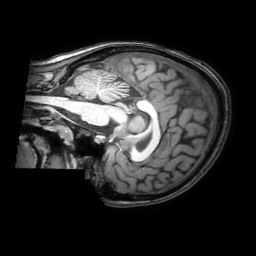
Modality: T1w
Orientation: sagittal
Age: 20
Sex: female
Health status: healthy
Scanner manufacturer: philips
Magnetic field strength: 3 T
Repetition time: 0.0079 s
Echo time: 0.0035 s